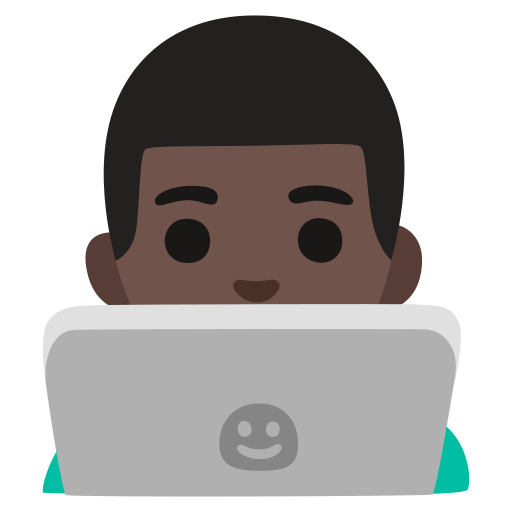
Emoji: 👨🏿‍💻